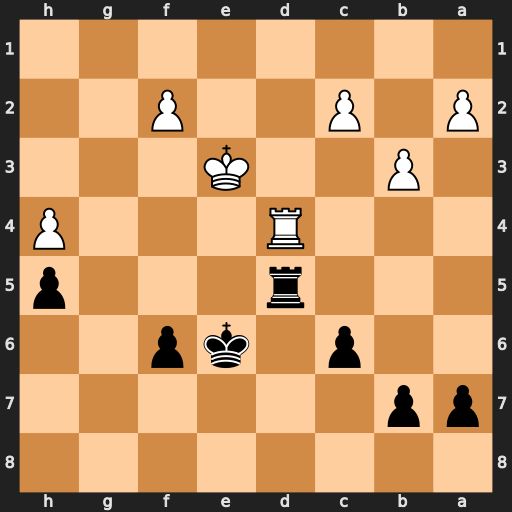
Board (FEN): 8/pp6/2p1kp2/3r3p/3R3P/1P2K3/P1P2P2/8
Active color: b
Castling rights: -
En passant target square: -
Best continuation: Rxd4 Kxd4 Kf5